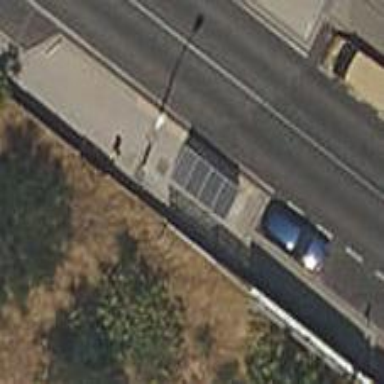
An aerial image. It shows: Bus stop with platform for public transport.